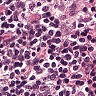
Metastatic tissue present: no